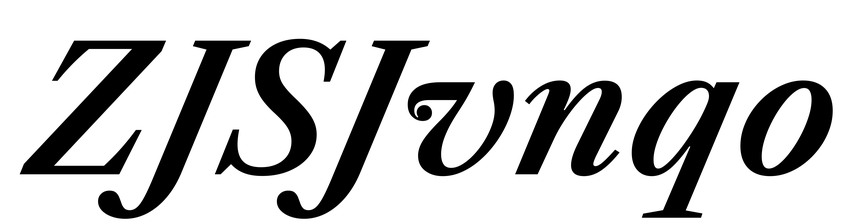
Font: LibreCaslonText-Italic_SemiBold_Italic